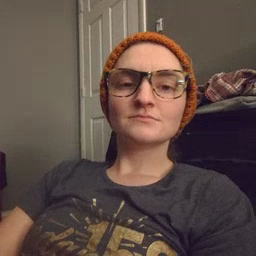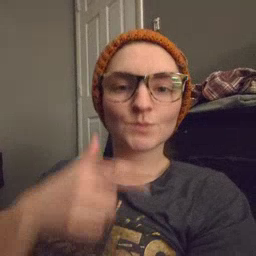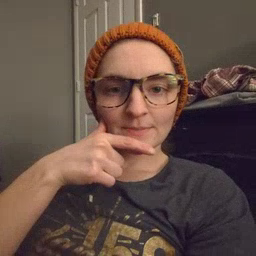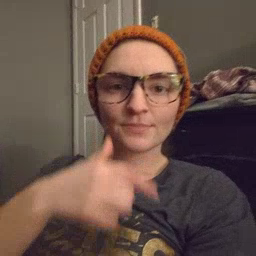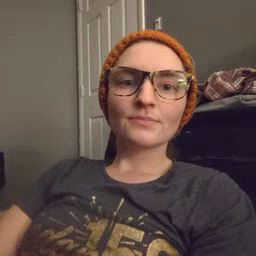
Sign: radio